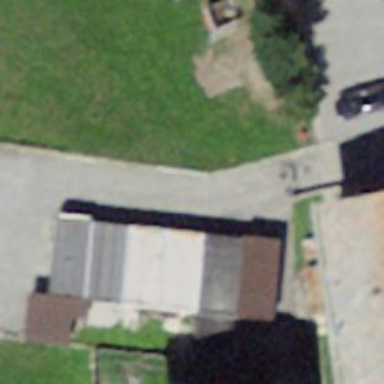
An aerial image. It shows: Paved driveway serving as service road.